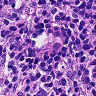
Metastatic tissue present: no